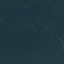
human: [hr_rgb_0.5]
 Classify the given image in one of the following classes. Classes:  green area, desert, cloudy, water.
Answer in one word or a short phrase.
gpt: green area